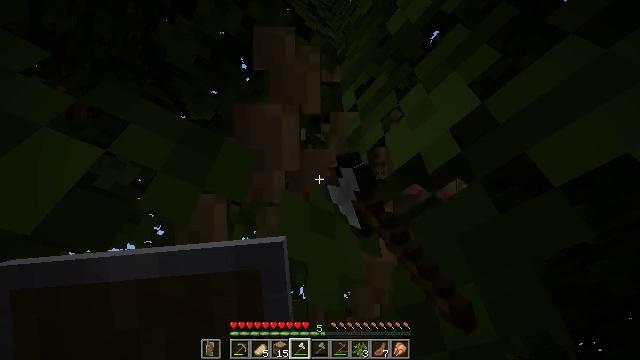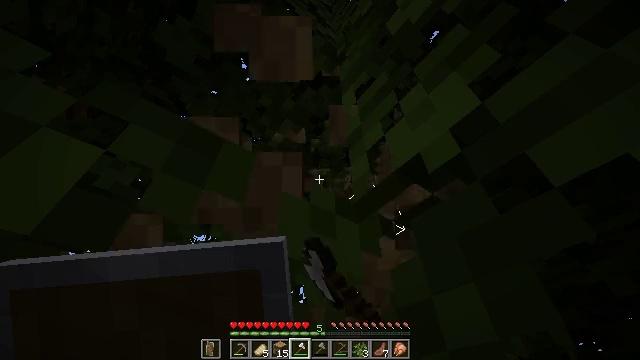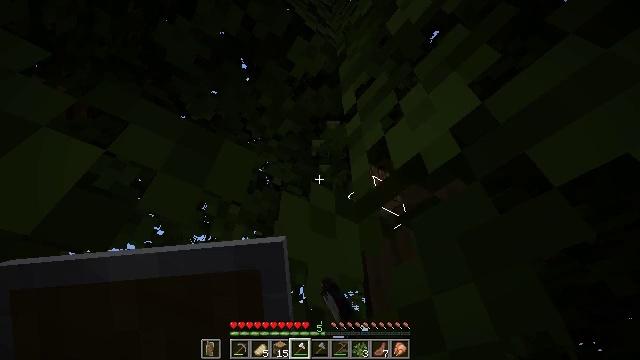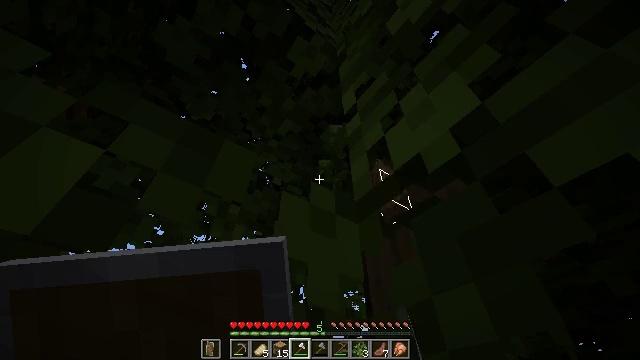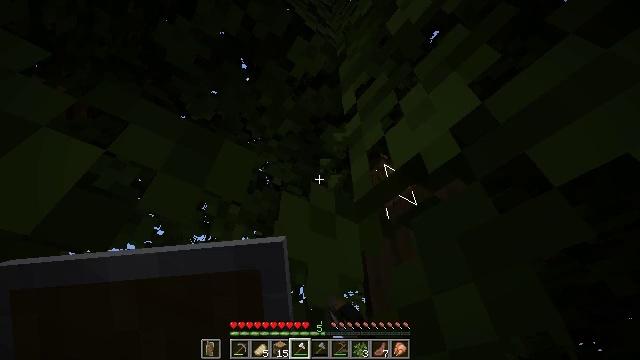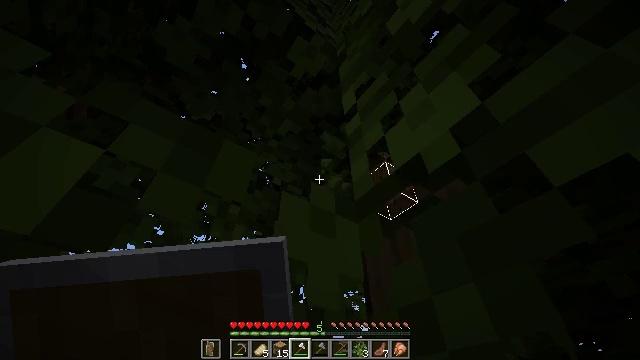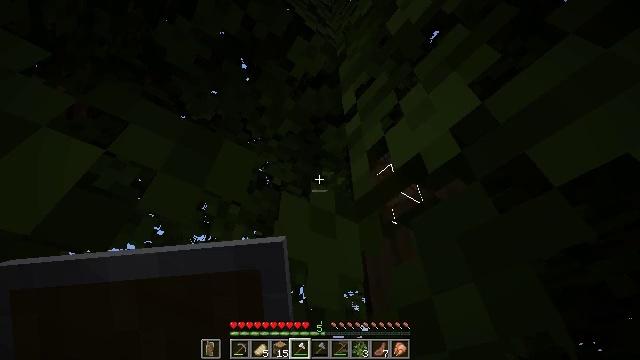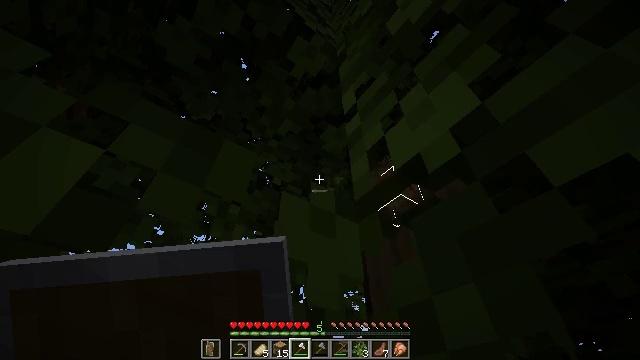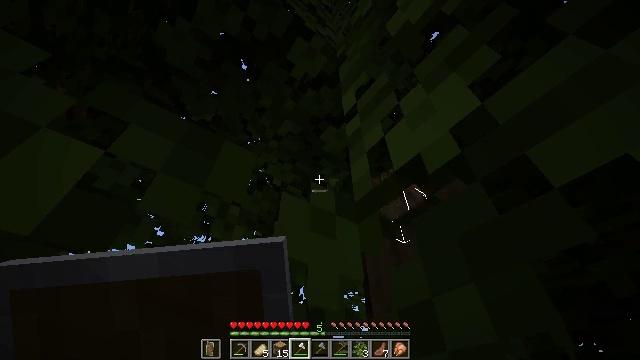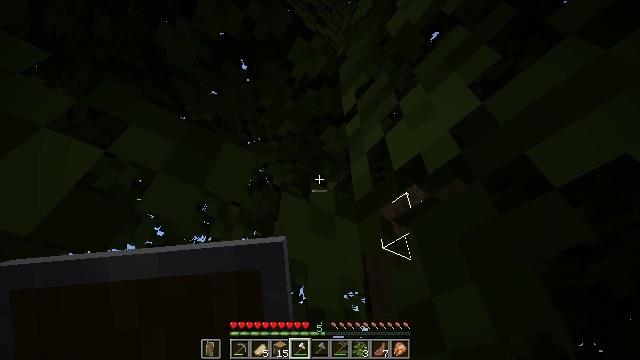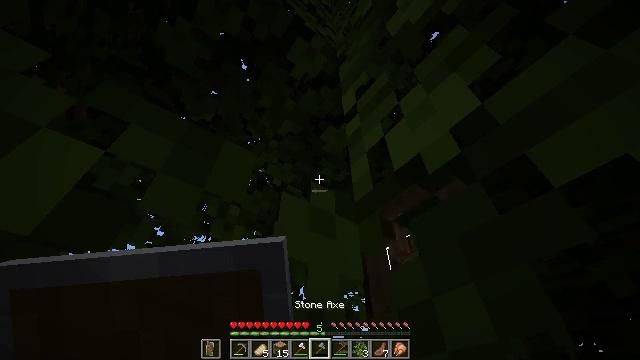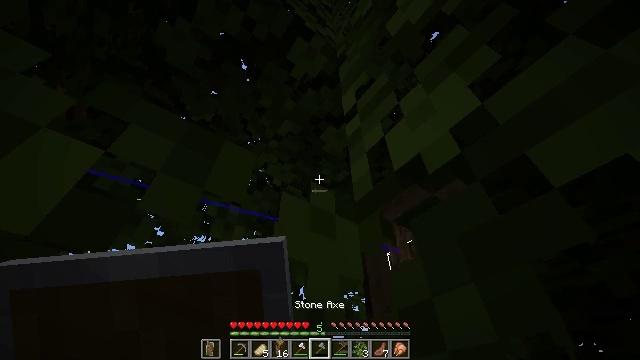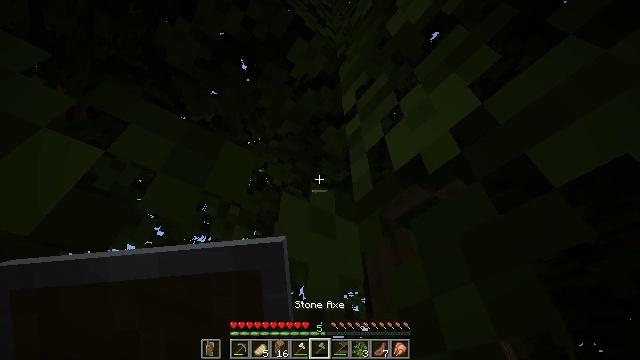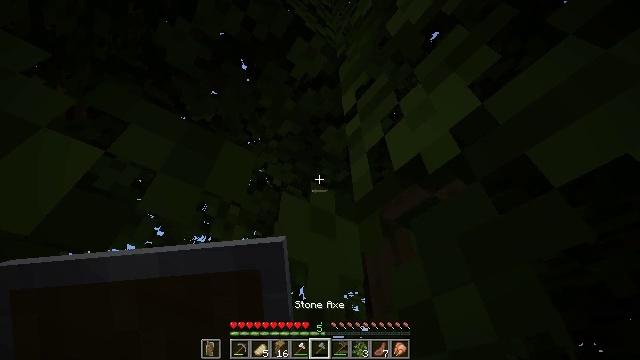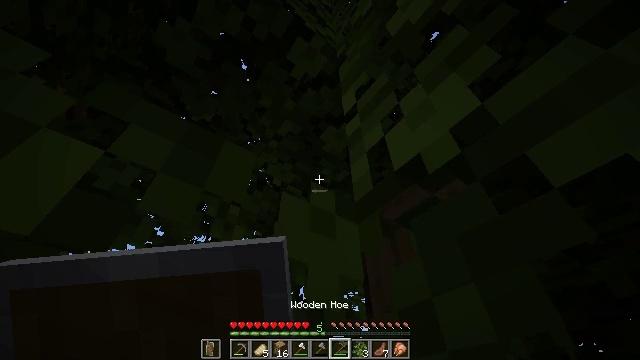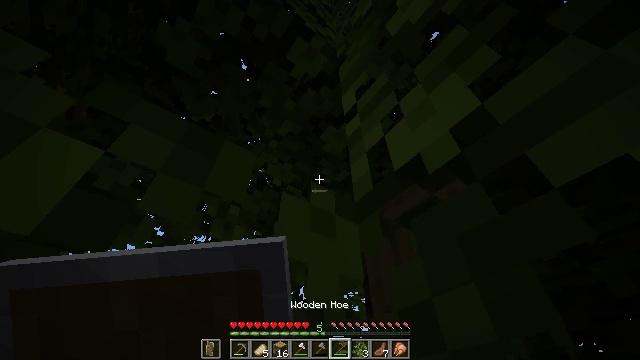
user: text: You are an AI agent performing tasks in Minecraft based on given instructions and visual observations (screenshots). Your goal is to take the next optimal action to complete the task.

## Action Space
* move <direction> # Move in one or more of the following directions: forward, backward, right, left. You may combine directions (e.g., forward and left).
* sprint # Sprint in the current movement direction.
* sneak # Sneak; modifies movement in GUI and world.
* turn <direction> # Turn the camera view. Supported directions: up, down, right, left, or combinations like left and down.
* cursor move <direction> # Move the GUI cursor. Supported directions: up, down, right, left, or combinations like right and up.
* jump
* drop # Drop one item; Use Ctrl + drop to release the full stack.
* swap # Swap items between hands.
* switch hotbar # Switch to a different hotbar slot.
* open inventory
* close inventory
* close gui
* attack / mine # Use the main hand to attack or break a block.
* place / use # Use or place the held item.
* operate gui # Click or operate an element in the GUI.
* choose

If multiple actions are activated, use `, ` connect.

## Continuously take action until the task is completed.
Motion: motion action
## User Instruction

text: Break oak leaves from the trees.
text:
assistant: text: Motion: attack / mine
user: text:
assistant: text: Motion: attack / mine
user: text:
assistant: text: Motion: attack / mine
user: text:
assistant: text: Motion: attack / mine
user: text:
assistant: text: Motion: attack / mine
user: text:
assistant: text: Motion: no_op
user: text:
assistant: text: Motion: no_op
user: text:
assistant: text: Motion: no_op
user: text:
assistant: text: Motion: no_op
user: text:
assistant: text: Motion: no_op
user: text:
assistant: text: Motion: no_op
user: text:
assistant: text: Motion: no_op
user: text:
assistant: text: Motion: no_op
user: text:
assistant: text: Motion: no_op
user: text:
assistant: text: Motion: no_op
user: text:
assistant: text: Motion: no_op
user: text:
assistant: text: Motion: no_op
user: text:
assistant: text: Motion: no_op
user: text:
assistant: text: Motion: no_op
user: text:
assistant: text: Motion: no_op
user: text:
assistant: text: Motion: no_op
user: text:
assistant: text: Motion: no_op
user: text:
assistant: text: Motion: turn right and up
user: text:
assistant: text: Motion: turn right and up
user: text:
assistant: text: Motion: turn right and up
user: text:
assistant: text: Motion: attack / mine
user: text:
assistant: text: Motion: attack / mine
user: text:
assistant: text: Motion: attack / mine
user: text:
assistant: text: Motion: attack / mine
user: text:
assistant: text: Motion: turn right, attack / mine